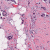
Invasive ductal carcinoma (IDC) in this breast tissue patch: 1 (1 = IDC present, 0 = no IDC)